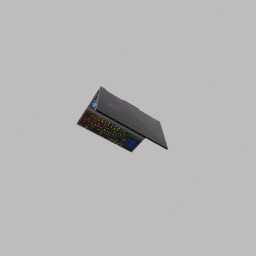
Label: electronics